Aerial crown-view tile of a tropical tree (Barro Colorado Island, Panama), acquired 20250818:
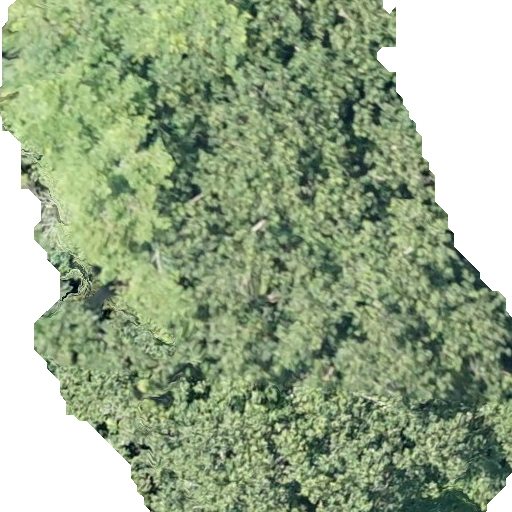
Species: Hieronyma alchorneoides
GBIF accepted scientific name: Hieronyma alchorneoides
Crown area: 338.032 m²